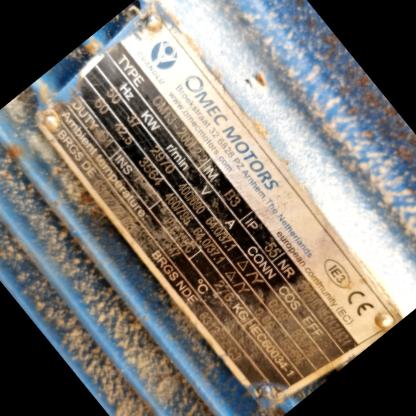
Klasa: tabliczka-znamionowa